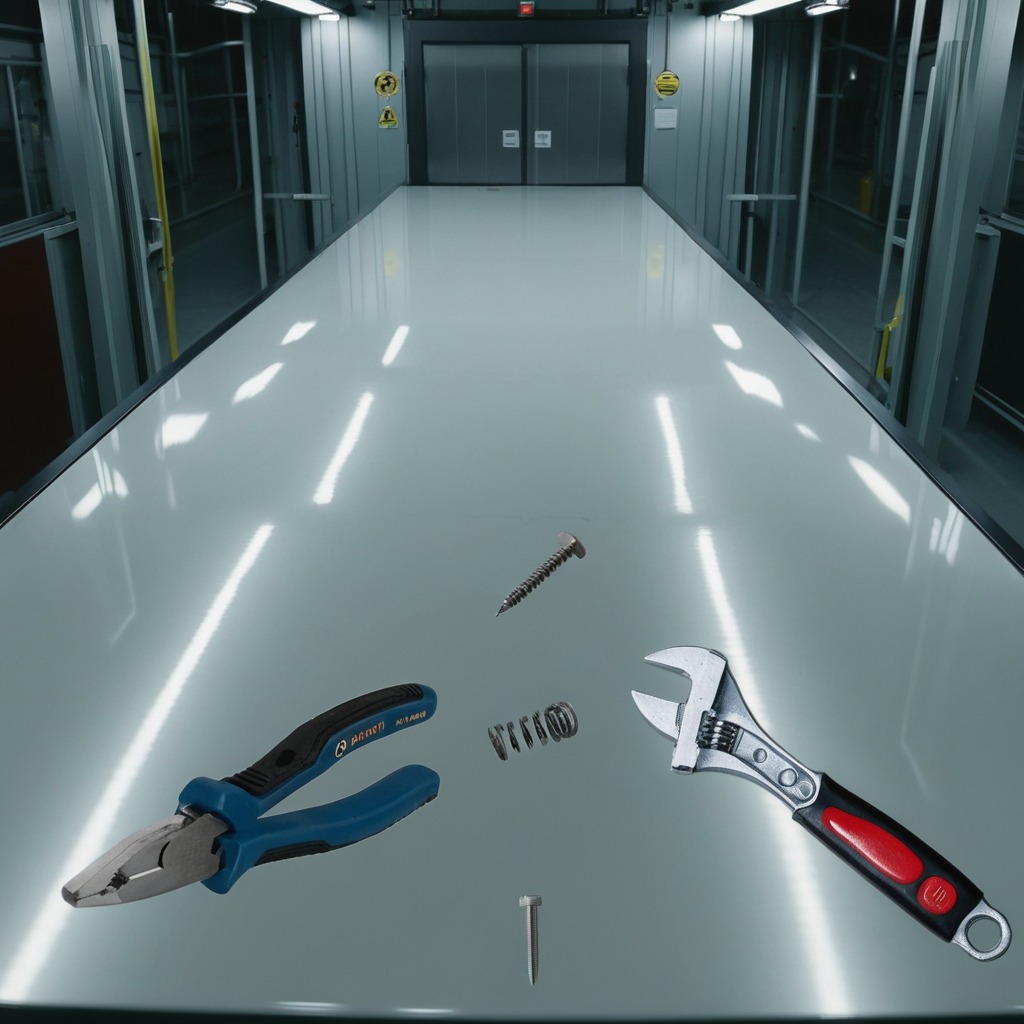
A metal machine screw, an iron nail, a pair of pliers, a coiled metal spring, and a wrench are lying on the table.